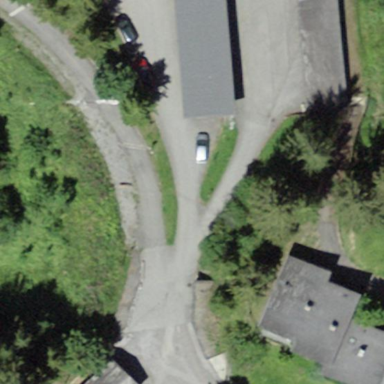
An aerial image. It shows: Parking available on the street side.